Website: apple
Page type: customer-info-address
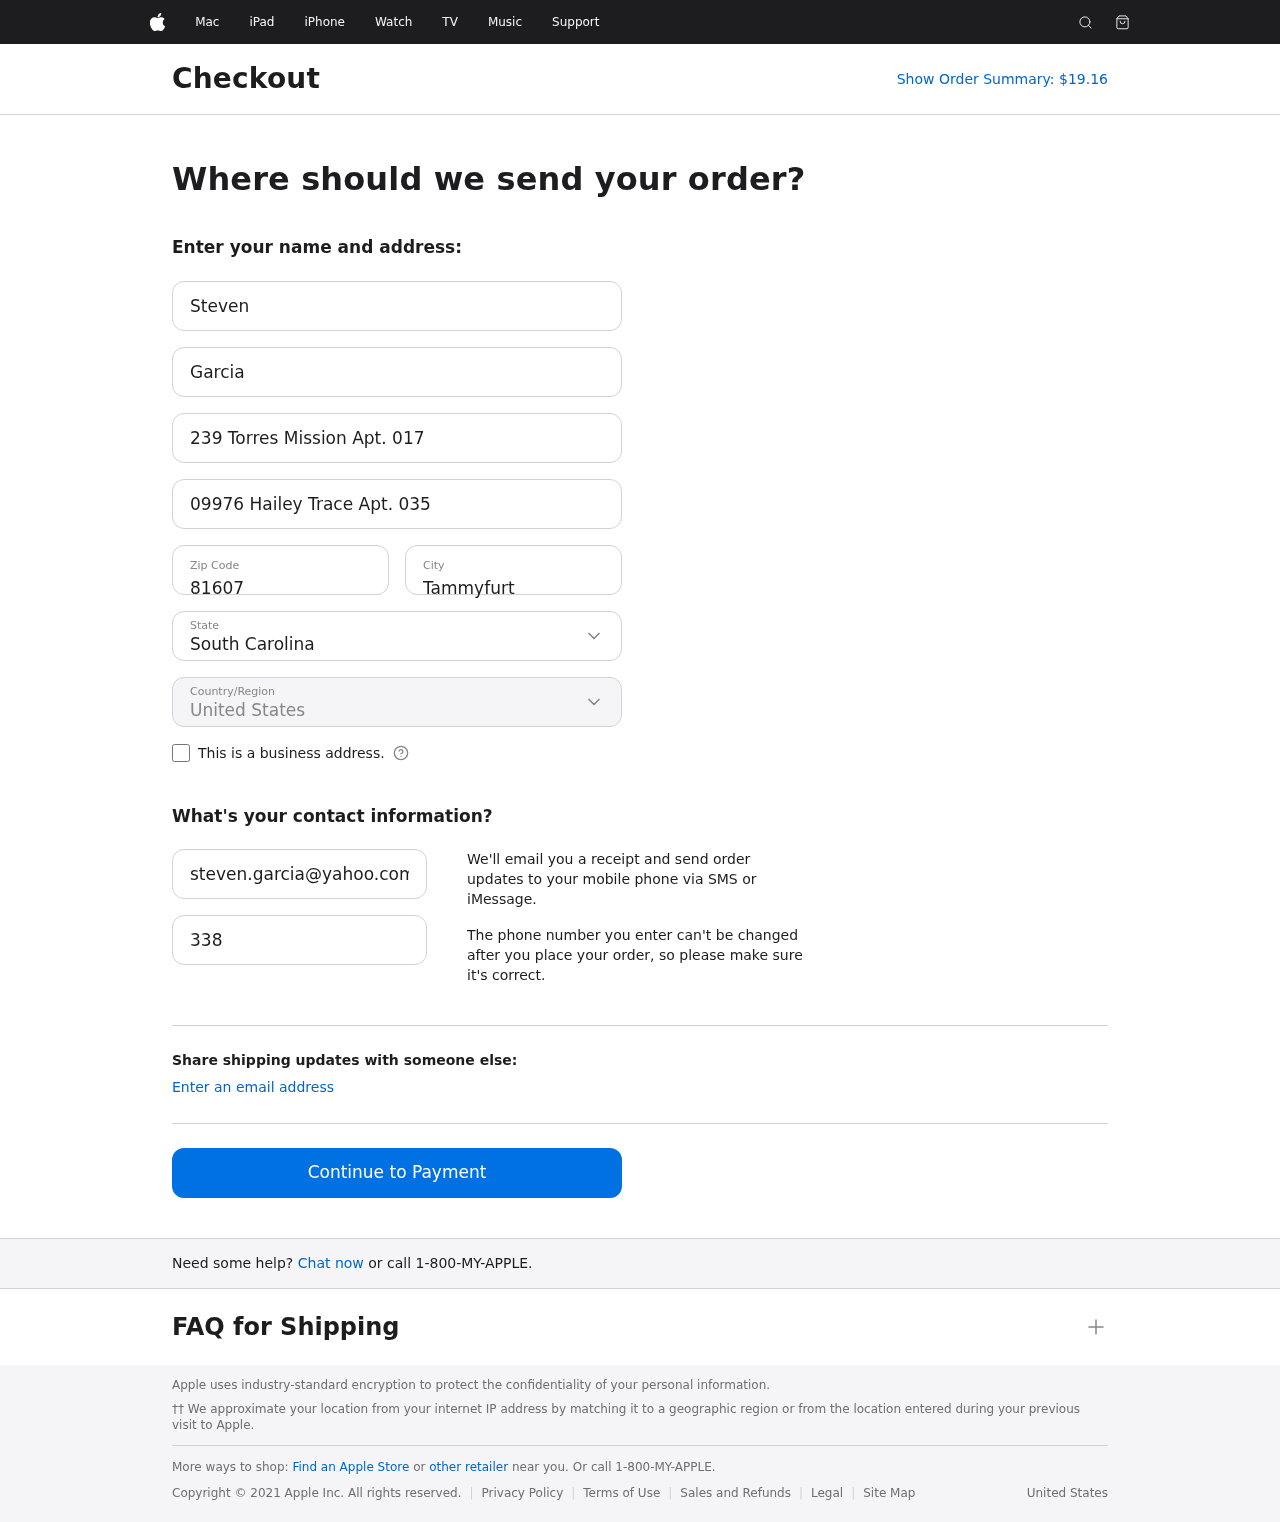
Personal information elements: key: PII_CITY
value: Tammyfurt
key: PII_COUNTRY
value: United States
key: PII_EMAIL
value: steven.garcia@yahoo.com
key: PII_FIRSTNAME
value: Steven
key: PII_LASTNAME
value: Garcia
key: PII_PHONE
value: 3385073387
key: PII_POSTCODE
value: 81607
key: PII_STATE
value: South Carolina
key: PII_STREET
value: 239 Torres Mission Apt. 017
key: PII_STREET2
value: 09976 Hailey Trace Apt. 035
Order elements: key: ORDER_TOTAL
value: Show Order Summary: $19.16